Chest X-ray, AP view. Patient: 75 years old, sex F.
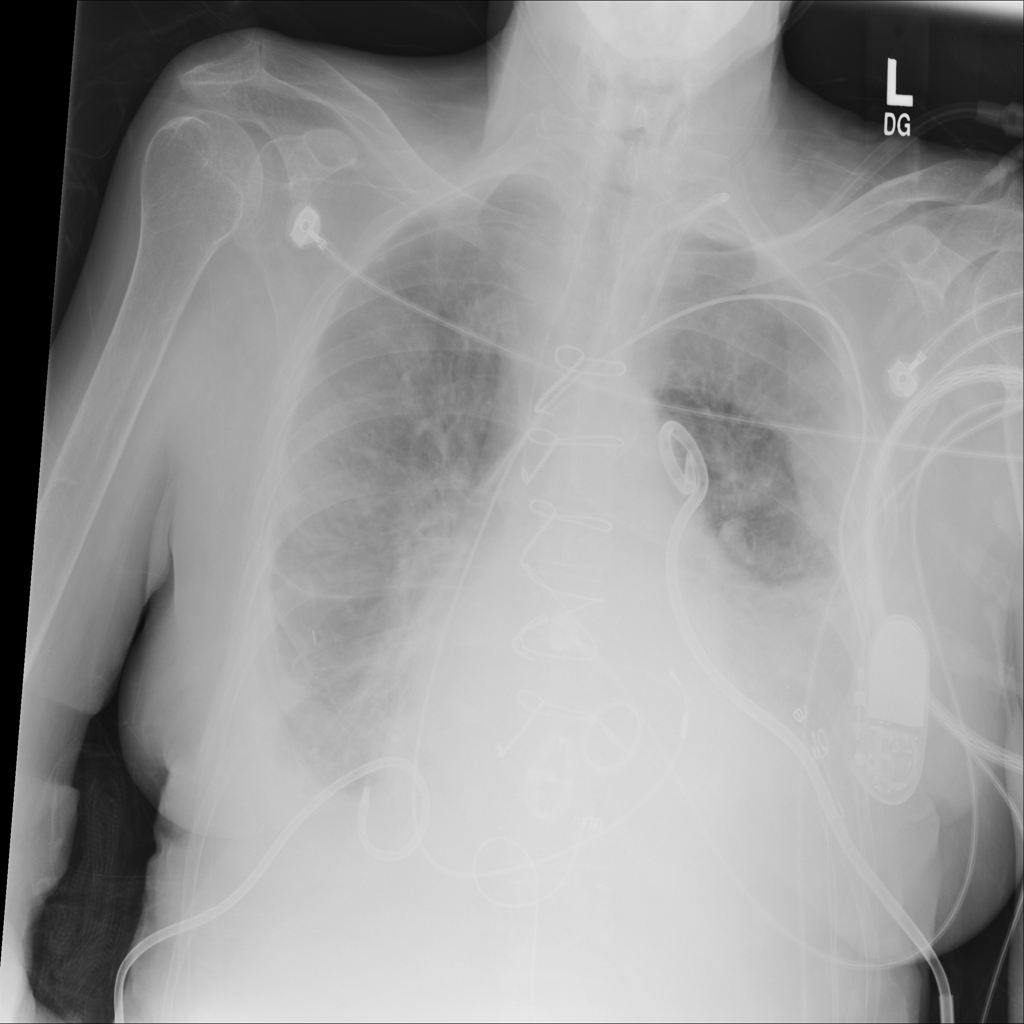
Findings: Consolidation